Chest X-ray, PA view. Patient: 57 years old, sex F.
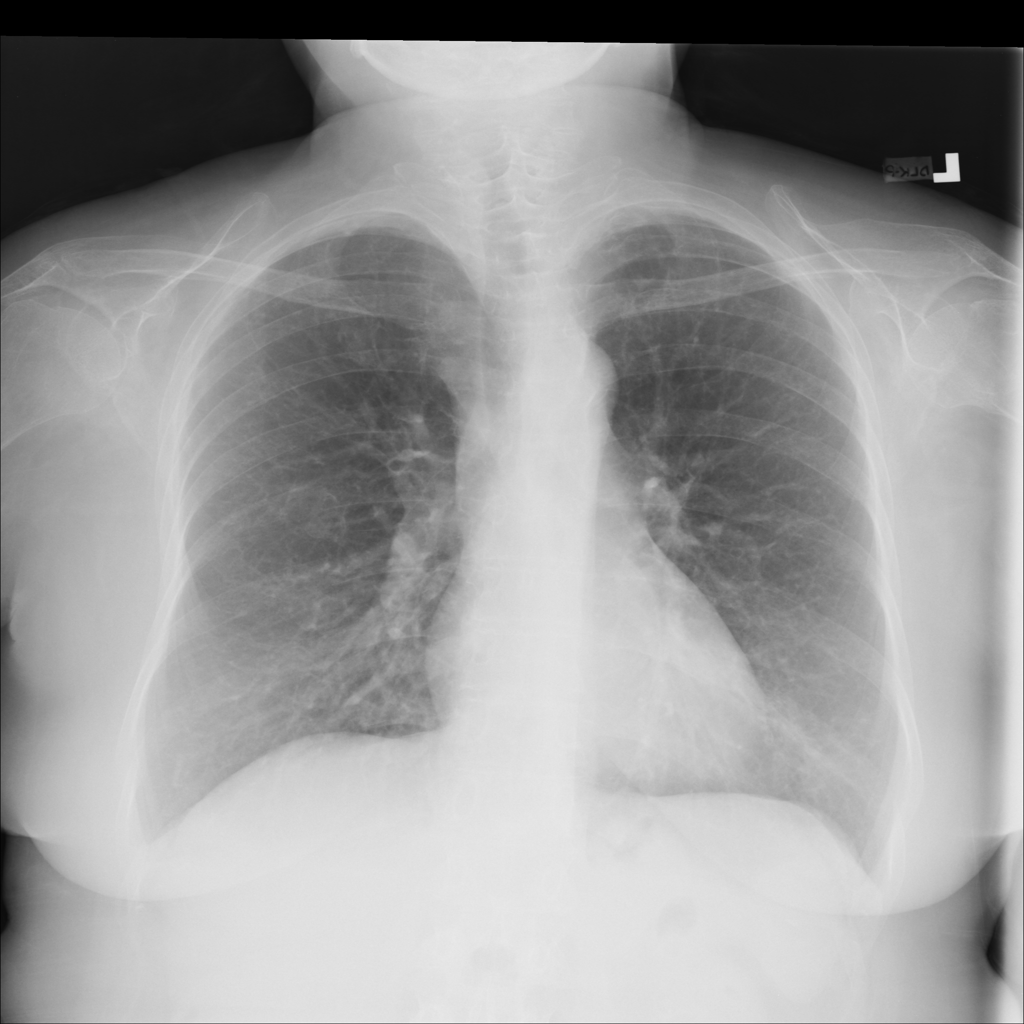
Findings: Fibrosis